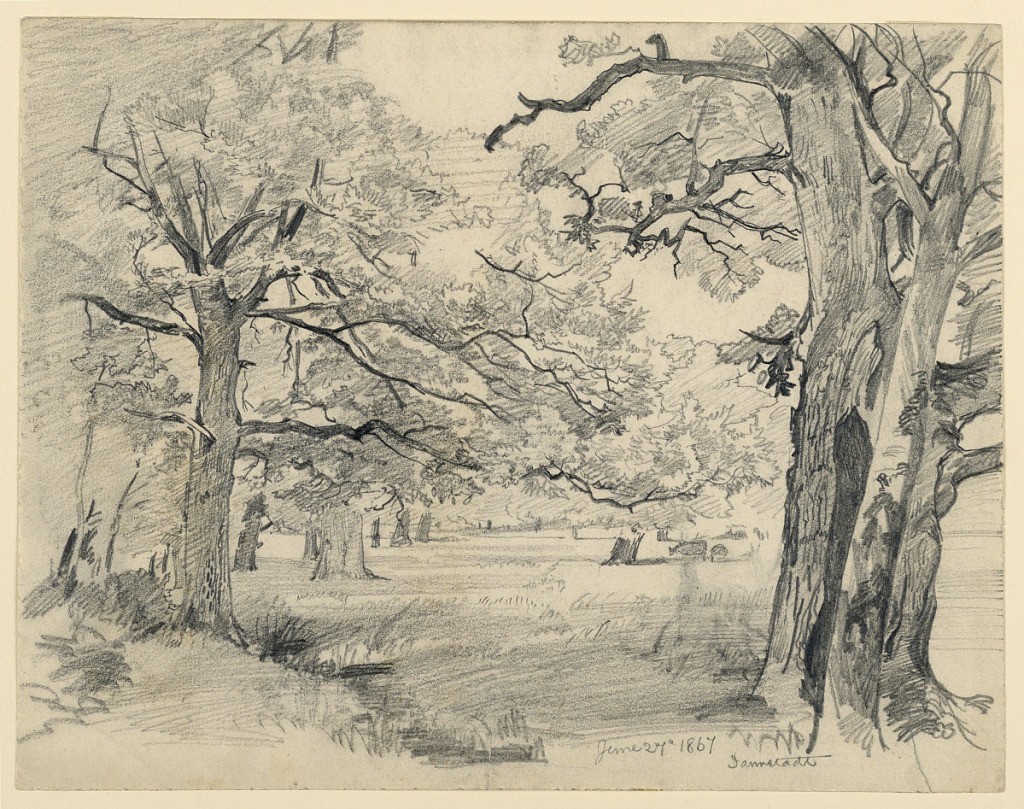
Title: Landscape, Darmstadt
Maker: William Trost Richards, American, 1833–1905
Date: June 27, 1867
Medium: Graphite on paper
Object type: Drawing
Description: Sketch of a clearing in the woods, with large trees framing the composition.